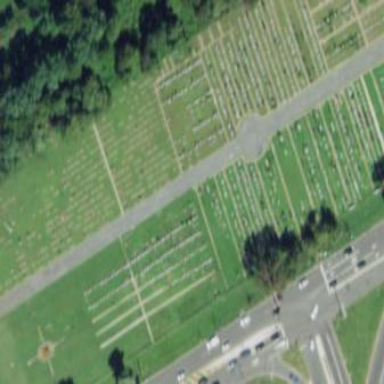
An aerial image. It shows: Cemetery.